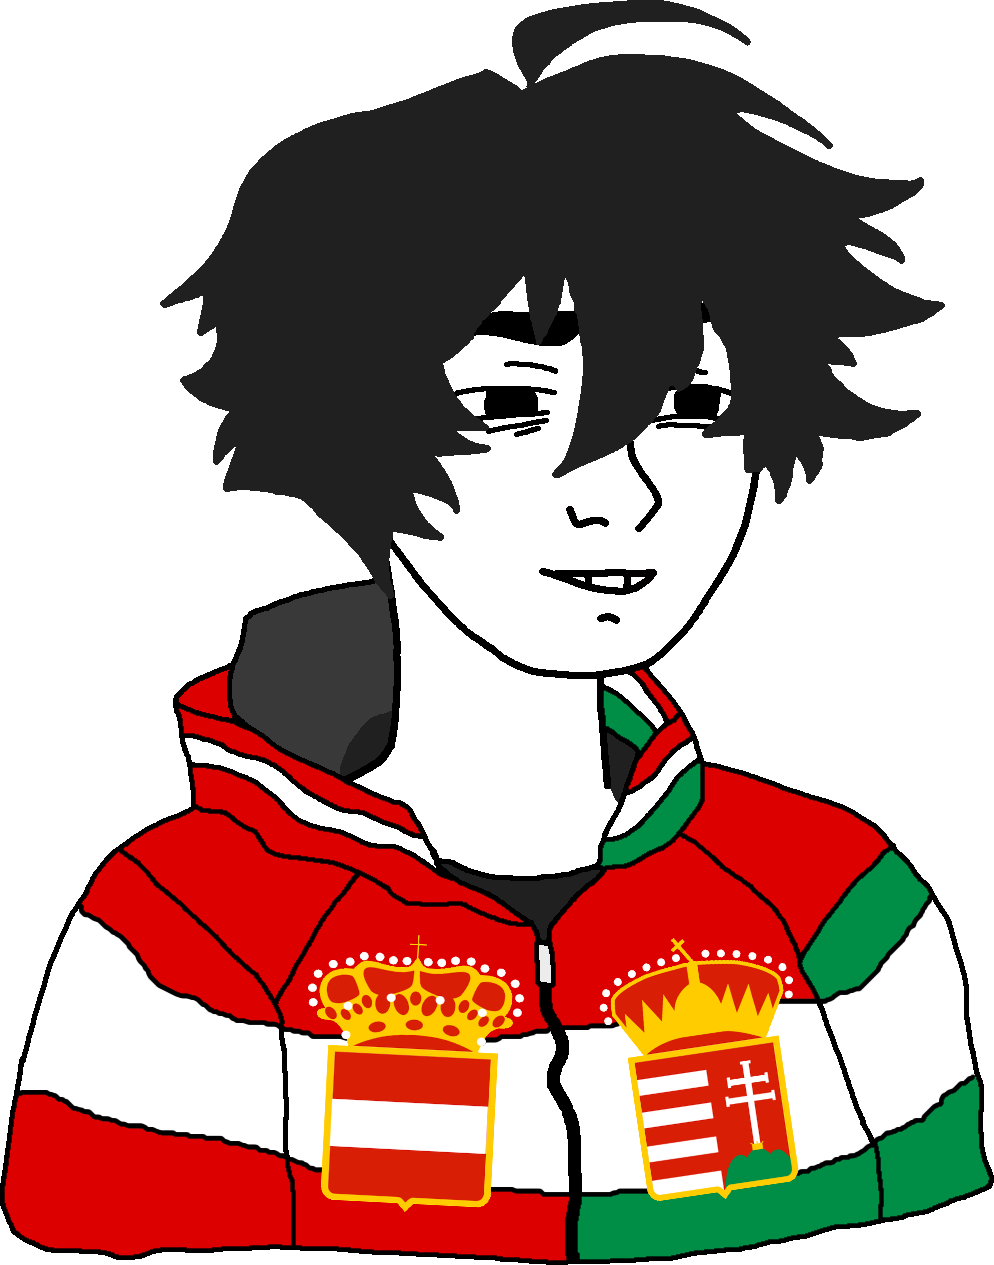
Label: 5_Twinkjak